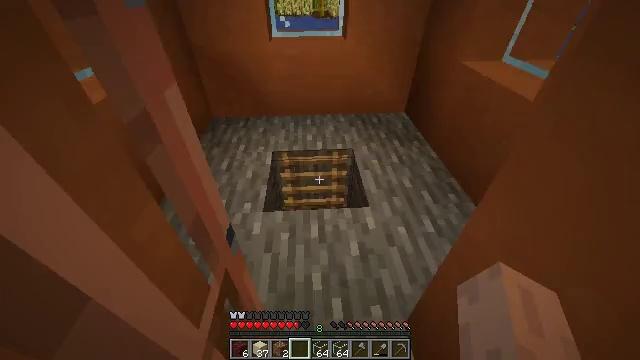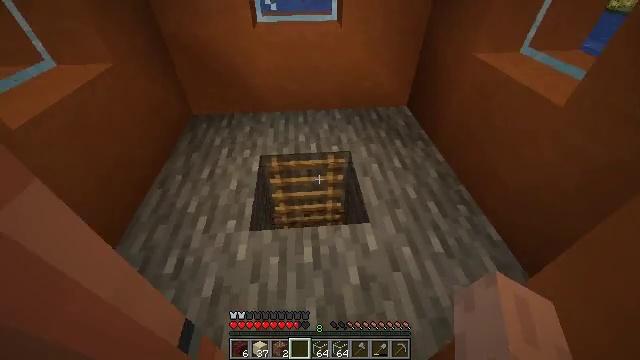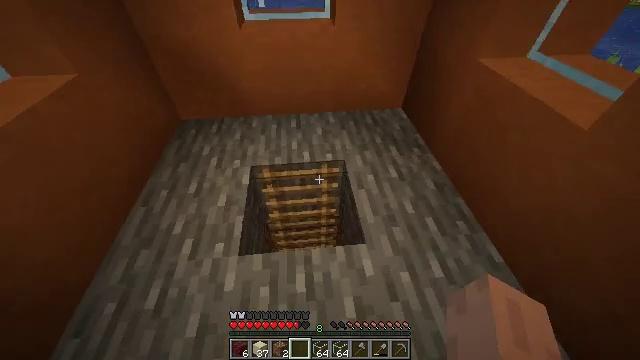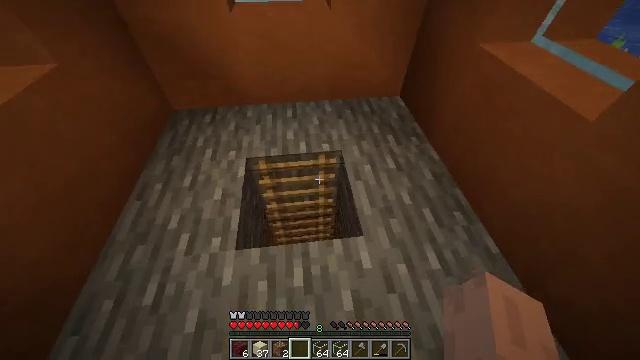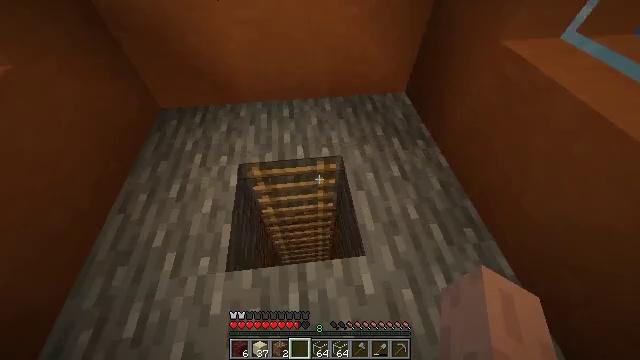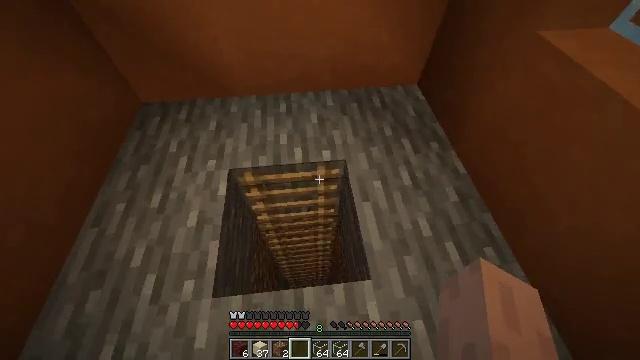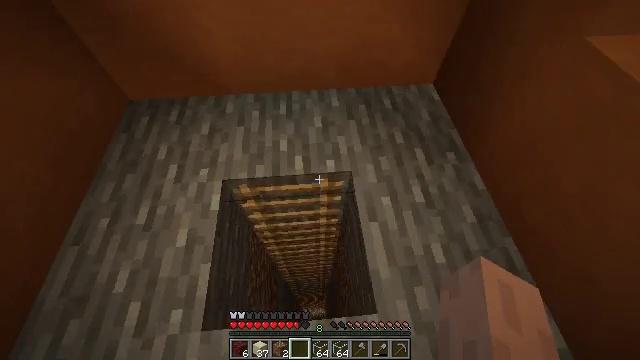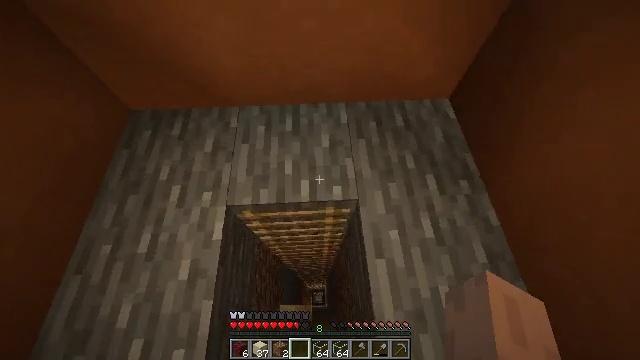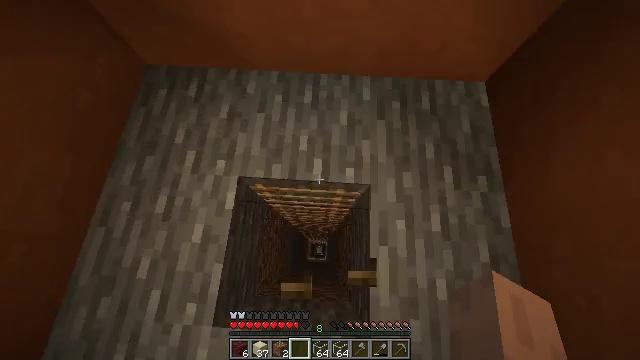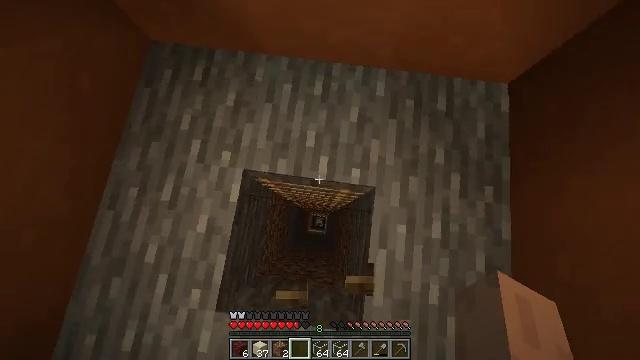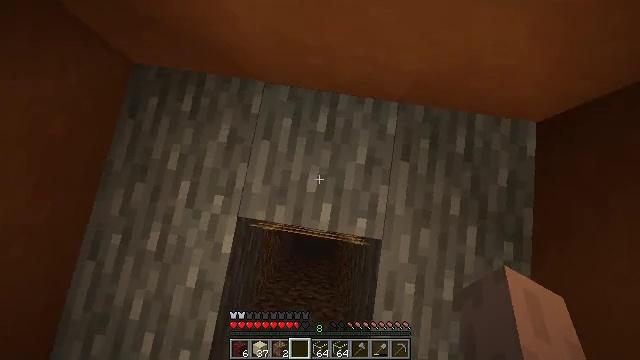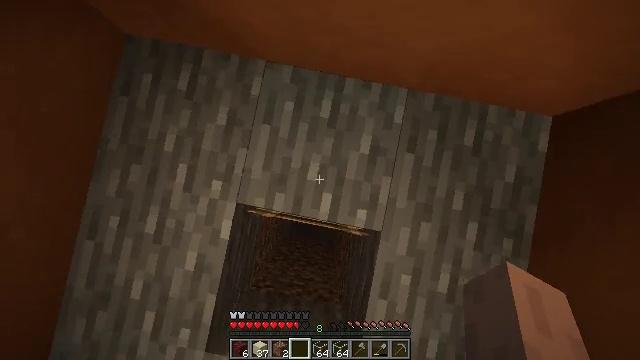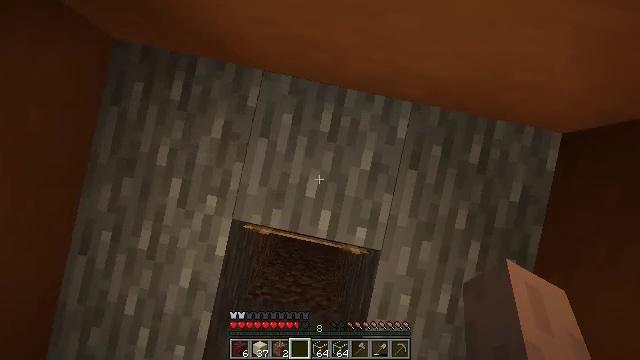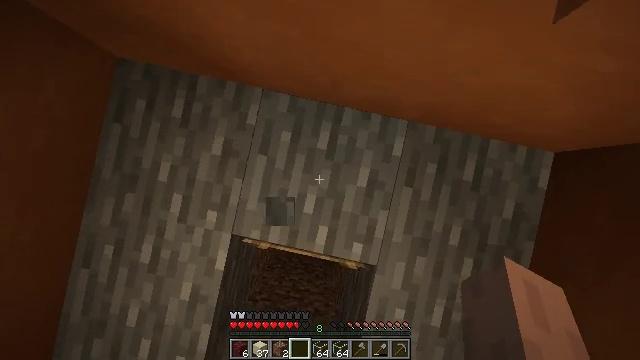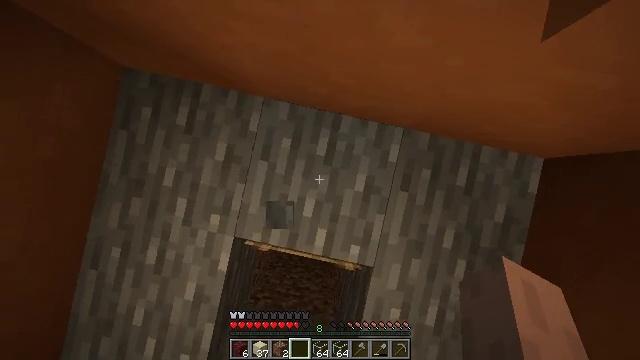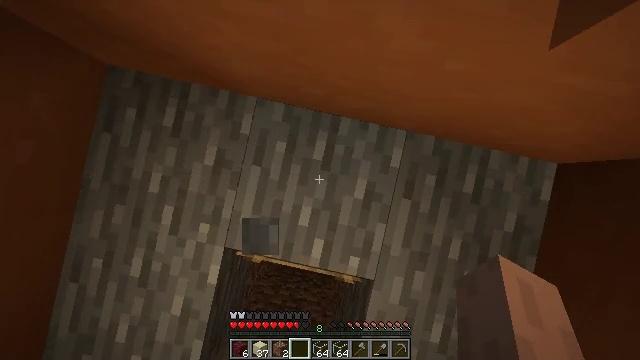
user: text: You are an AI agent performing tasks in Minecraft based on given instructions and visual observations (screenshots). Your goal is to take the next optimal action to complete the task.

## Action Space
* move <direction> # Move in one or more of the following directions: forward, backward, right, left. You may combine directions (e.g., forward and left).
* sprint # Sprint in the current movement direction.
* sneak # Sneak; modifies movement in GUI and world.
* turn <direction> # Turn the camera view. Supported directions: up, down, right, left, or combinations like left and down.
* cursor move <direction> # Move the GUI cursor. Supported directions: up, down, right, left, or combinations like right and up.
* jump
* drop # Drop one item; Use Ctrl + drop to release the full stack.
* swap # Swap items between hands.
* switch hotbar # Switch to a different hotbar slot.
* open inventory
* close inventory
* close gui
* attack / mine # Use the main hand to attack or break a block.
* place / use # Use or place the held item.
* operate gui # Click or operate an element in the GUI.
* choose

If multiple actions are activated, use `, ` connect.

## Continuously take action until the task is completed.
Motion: motion action
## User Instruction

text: Collect the hopper by mining it.
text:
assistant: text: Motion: move forward, sprint, turn right and down
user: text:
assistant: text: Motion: move forward, turn right and down
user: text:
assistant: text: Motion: move forward, turn down
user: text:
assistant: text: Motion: move forward, turn down
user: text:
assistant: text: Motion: move forward, turn down
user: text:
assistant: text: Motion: move forward, turn left and down
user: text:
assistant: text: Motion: move forward, turn left and down
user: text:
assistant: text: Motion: move forward, turn left and down
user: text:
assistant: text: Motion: move forward, turn left and down
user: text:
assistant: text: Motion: move forward, turn left and down
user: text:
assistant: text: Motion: move forward, turn left and down
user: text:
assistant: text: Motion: turn down
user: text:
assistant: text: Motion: no_op
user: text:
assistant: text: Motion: no_op
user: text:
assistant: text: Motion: no_op
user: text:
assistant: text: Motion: no_op
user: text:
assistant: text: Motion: no_op
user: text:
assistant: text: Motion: no_op
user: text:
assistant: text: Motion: no_op
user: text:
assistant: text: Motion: no_op
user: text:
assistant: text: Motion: move back
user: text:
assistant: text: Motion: move back
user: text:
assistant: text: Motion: move back
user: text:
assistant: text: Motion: move back
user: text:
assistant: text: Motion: move back
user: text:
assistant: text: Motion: no_op
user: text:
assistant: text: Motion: no_op
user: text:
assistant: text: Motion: no_op
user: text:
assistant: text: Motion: no_op
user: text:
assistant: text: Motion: no_op